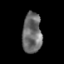
Tissue: skin
Cell type: Epithelial cells
Senescence score: 0.2868
Nuclear area (px): 767
Mean DAPI intensity: 108.524